Interaction volume radius: 10 \u00c5
Interaction volume height: 40 \u00c5
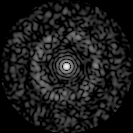
Disorder parameter: 0.8339